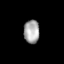
Tissue: skin
Cell type: Epithelial cells
Senescence score: 0.9113
Nuclear area (px): 363
Mean DAPI intensity: 164.537